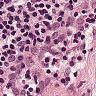
Metastatic tissue present: no